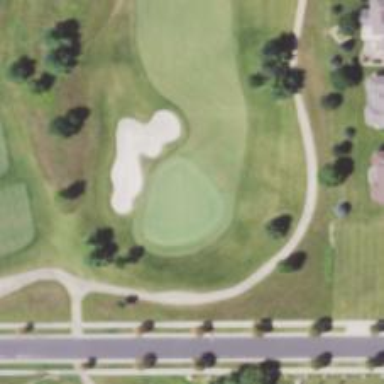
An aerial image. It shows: View of golf hole.